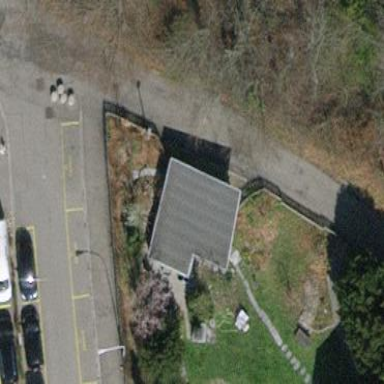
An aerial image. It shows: View of roof of building.